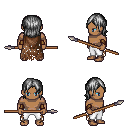
a pixel art fantasy rpg character, male body template, human, dark skin, brown tattered cape, white pants, gray long bangs hairstyle, leather bracers, spear, four views (front, back, left, right), 2x2 character sprite sheet, small pixel art, hard edges, no anti-aliasing